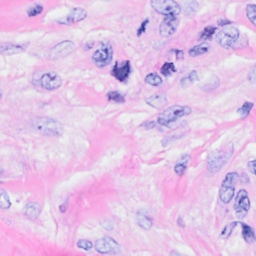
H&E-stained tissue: Breast